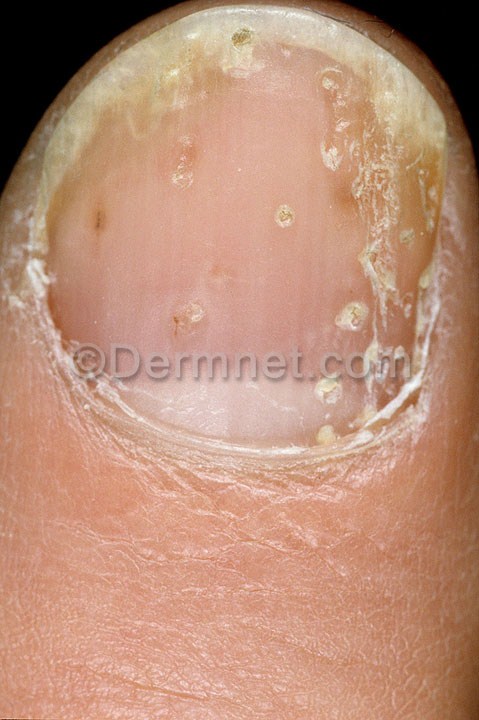
Disease: Nail Fungus and other Nail Disease